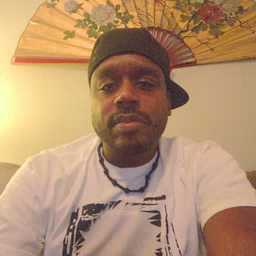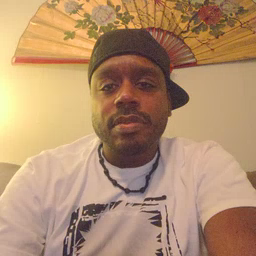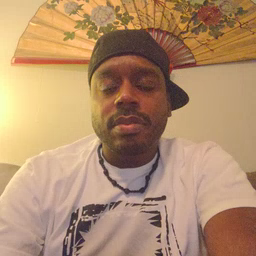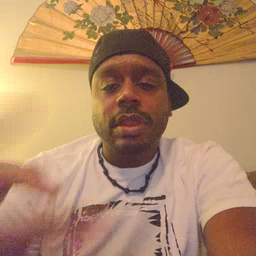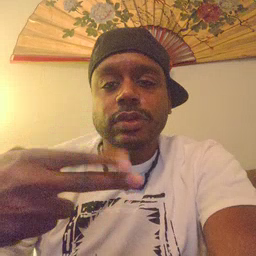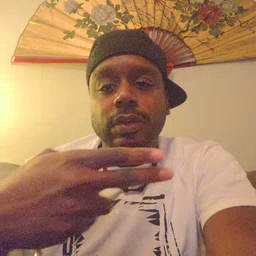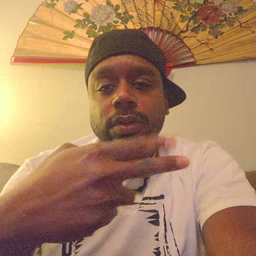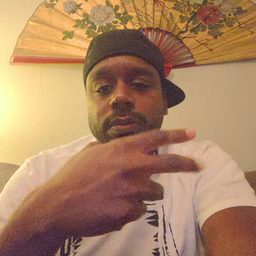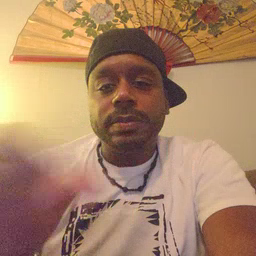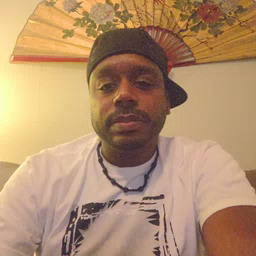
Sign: scissors